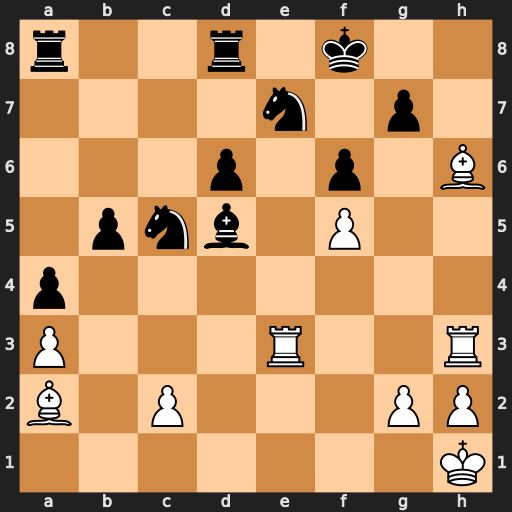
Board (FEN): r2r1k2/4n1p1/3p1p1B/1pnb1P2/p7/P3R2R/B1P3PP/7K
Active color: w
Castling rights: -
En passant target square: -
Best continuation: Bxg7+ Kf7 Rxe7+ Kxe7 Bxd5